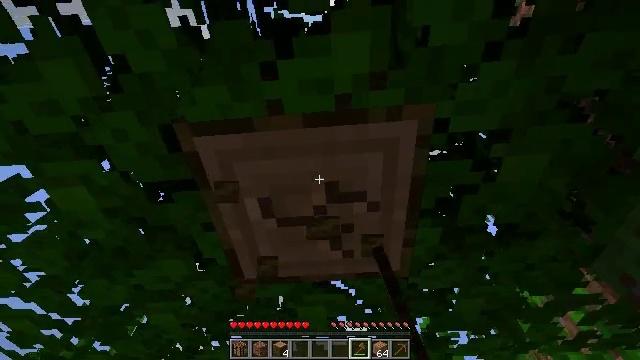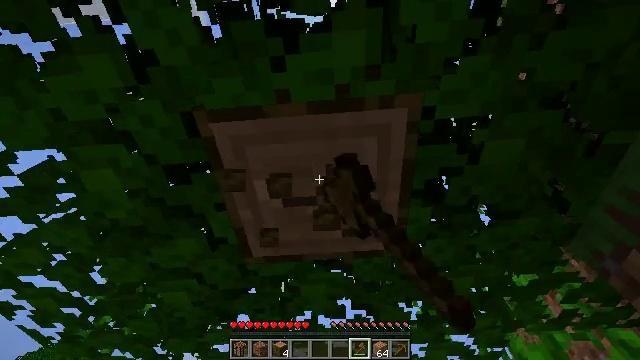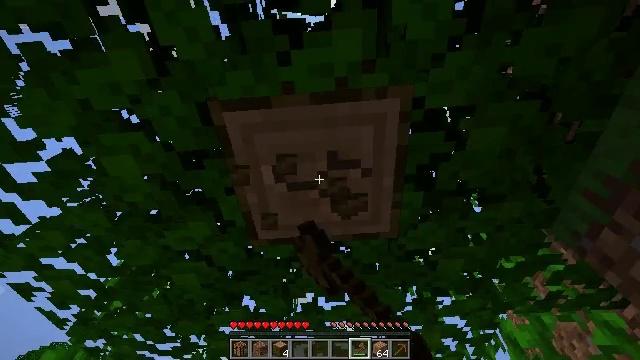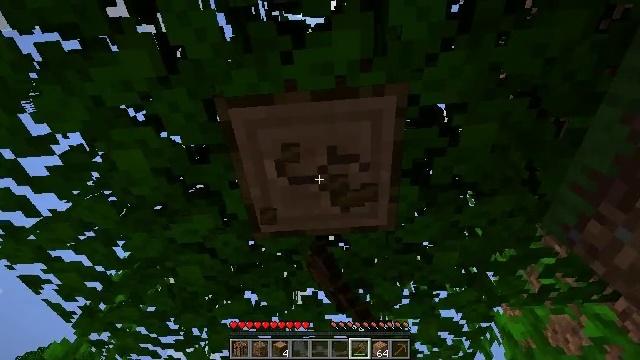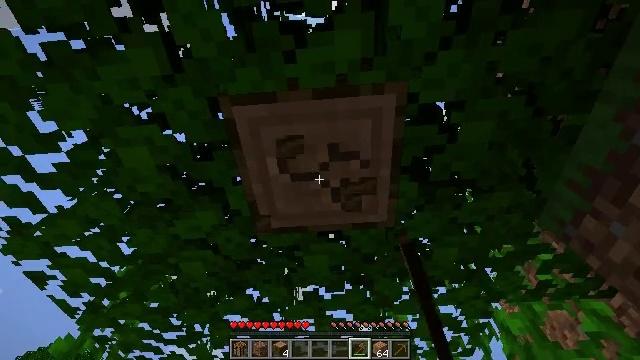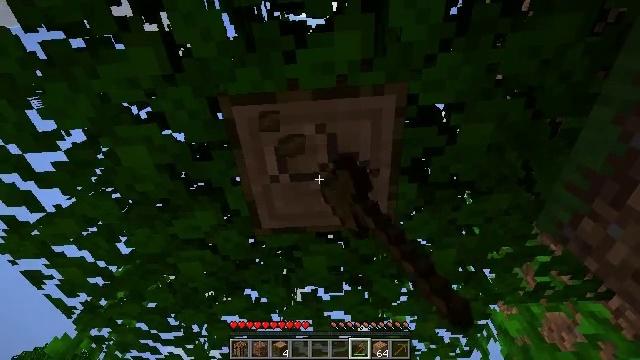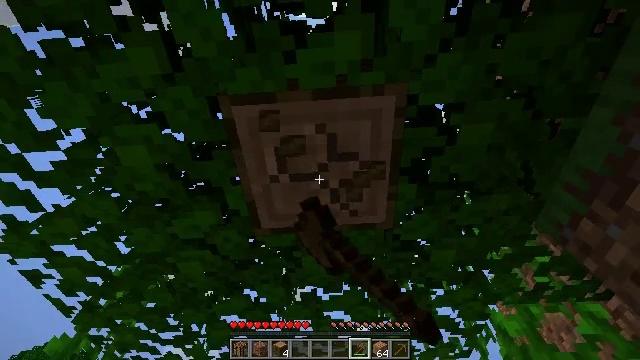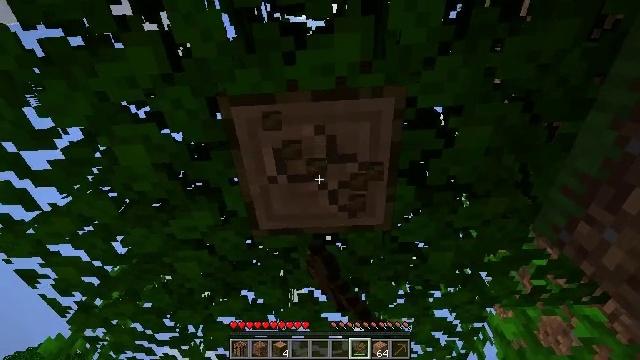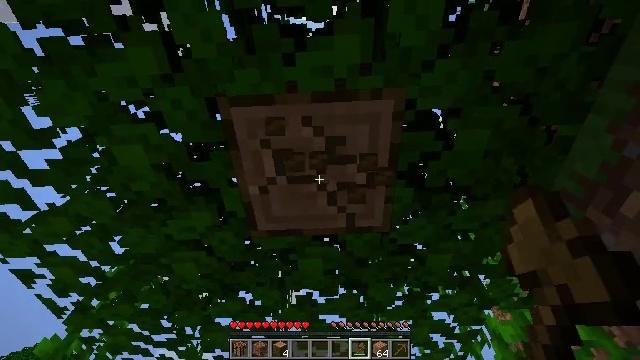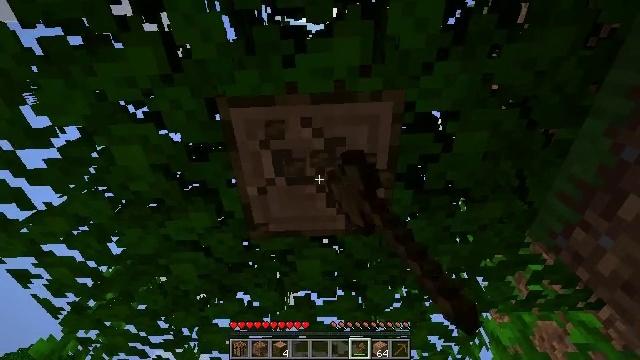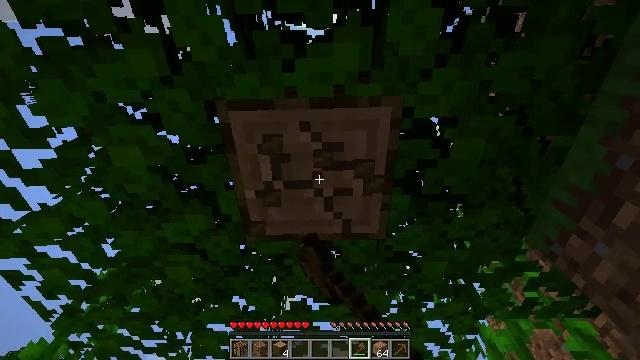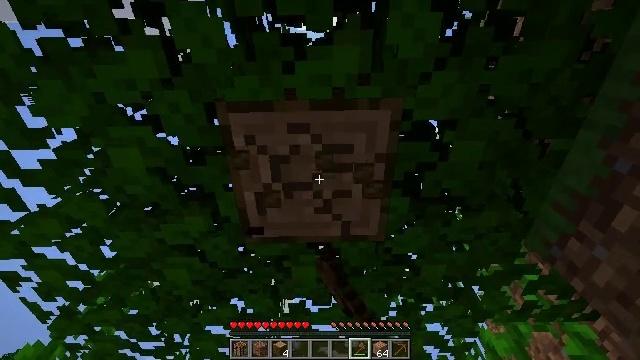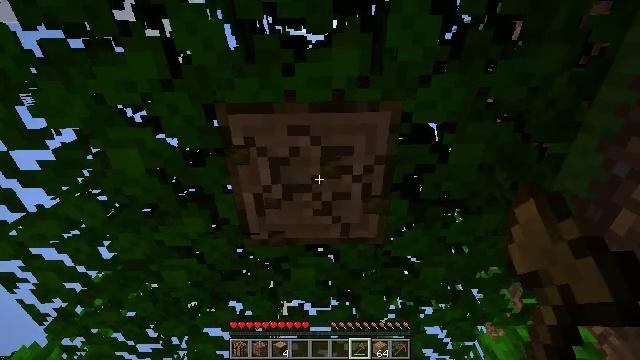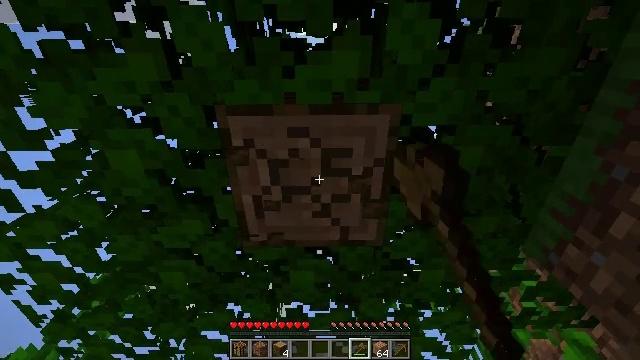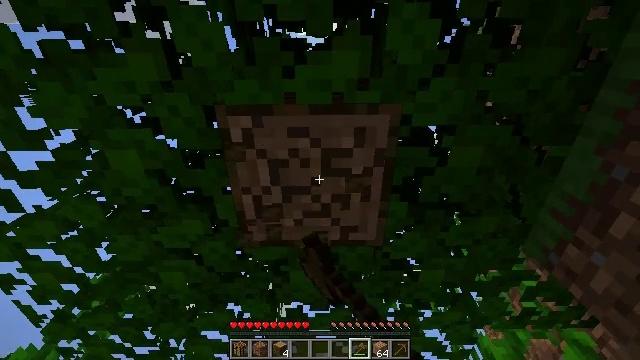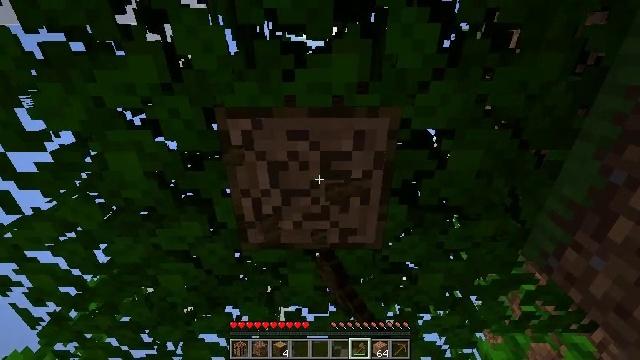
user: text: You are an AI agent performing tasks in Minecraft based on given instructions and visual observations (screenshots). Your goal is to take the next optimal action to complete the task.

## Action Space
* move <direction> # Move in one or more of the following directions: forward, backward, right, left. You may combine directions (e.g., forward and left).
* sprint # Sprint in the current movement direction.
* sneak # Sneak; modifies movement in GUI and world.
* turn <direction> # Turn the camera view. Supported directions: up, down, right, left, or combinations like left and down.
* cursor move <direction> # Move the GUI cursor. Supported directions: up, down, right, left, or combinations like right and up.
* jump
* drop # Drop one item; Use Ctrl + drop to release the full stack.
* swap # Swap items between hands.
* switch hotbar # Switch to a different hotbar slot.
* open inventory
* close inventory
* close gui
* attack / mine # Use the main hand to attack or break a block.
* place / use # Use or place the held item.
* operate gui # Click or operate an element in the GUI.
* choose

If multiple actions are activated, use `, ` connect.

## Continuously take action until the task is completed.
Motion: motion action
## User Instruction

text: Harvest the jungle log from the tree trunk.
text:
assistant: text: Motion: attack / mine
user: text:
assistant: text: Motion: attack / mine
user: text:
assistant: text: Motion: attack / mine
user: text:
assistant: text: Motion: attack / mine
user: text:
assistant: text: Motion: attack / mine
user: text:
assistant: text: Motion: attack / mine
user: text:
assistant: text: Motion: attack / mine
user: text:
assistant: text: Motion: attack / mine
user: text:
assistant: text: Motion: attack / mine
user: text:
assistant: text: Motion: attack / mine
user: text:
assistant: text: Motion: attack / mine
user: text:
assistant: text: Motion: attack / mine
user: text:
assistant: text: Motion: attack / mine
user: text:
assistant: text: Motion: attack / mine
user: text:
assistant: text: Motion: attack / mine
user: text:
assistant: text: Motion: attack / mine
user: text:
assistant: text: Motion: attack / mine
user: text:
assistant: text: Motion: attack / mine
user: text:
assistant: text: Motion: attack / mine
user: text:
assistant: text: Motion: attack / mine
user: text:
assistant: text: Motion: attack / mine
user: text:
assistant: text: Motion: attack / mine
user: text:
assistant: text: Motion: attack / mine
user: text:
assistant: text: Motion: attack / mine
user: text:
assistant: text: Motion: attack / mine
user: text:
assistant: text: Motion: attack / mine
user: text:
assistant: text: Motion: attack / mine
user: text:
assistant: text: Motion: attack / mine
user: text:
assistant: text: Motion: attack / mine
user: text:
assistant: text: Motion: attack / mine